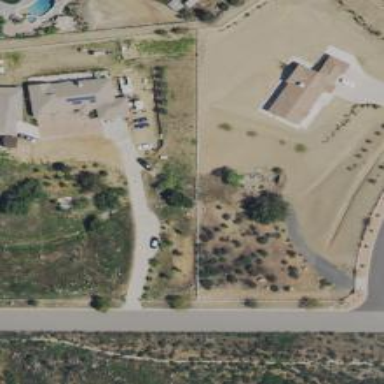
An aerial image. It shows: Driveway.